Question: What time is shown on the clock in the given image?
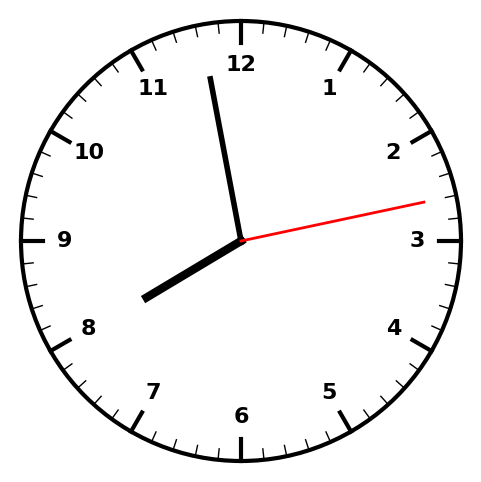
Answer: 07:58:13